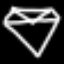
Label: diamond